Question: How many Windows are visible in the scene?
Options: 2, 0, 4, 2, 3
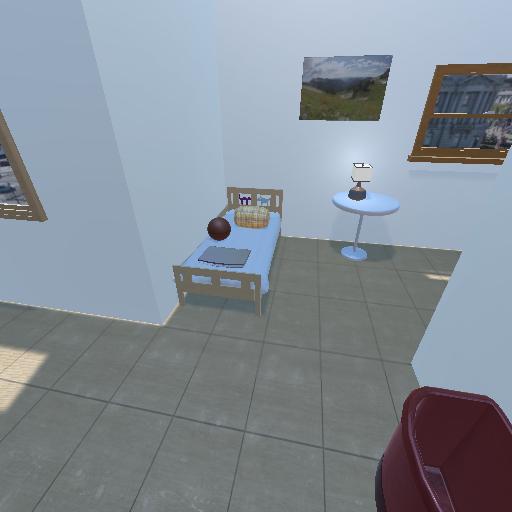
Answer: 2